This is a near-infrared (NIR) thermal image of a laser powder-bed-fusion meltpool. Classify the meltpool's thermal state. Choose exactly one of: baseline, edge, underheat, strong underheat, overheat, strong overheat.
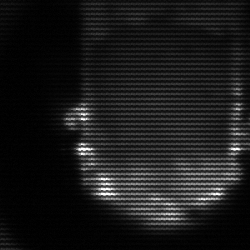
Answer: baseline